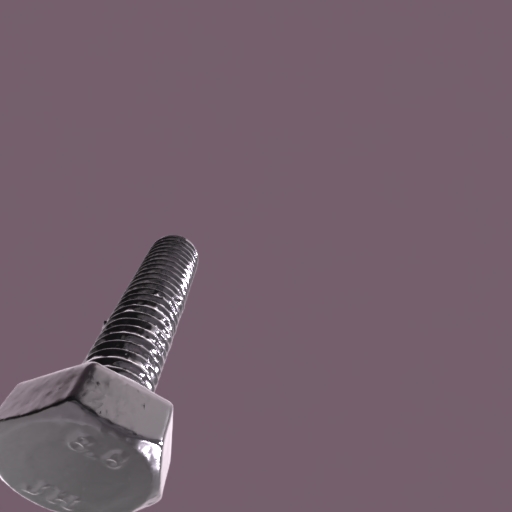
Label: bolt